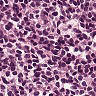
Metastatic tissue present: no